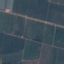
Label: PermanentCrop